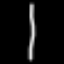
Label: line